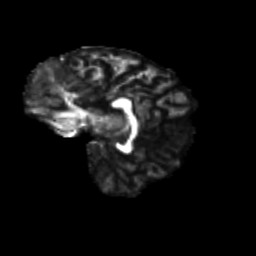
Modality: FA
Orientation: sagittal
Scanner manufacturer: siemens
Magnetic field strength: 3 T
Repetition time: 9.2 s
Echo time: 0.084 s